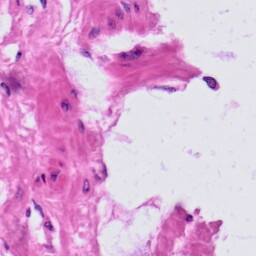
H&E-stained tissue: Prostate